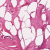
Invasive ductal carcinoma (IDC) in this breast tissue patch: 0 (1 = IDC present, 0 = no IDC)